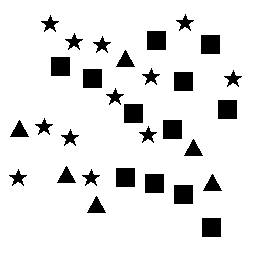
Squares: 12
Triangles: 6
Stars: 12
Total shapes: 30